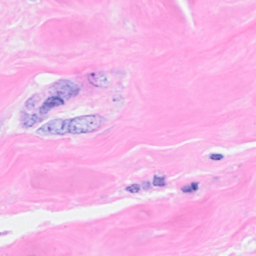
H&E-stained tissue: Breast